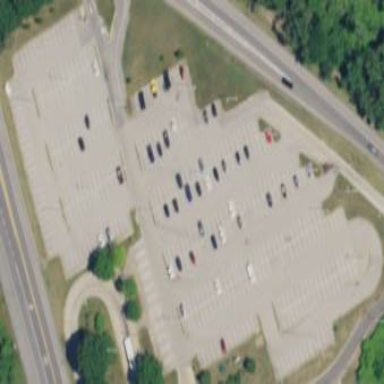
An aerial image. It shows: Parking area with surface parking facilities and park and ride service available.